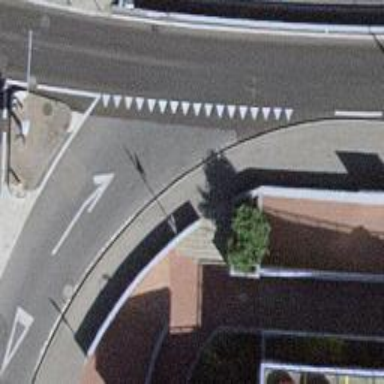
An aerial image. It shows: Footway passing through tunnel.